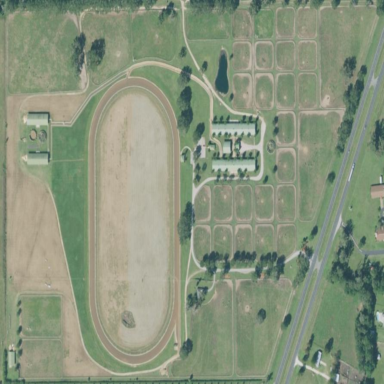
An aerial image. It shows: Leisure land designated for horse riding.